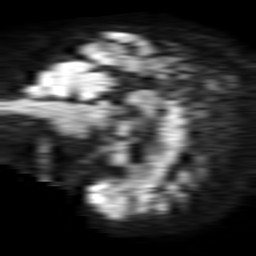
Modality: TRACE
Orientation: sagittal
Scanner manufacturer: philips
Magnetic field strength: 1.5 T
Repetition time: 3.406 s
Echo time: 0.06922 s